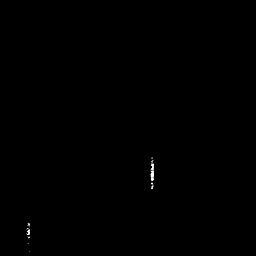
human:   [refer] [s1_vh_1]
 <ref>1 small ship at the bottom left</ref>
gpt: <box>[[8, 83, 12, 96, 0]]</box>